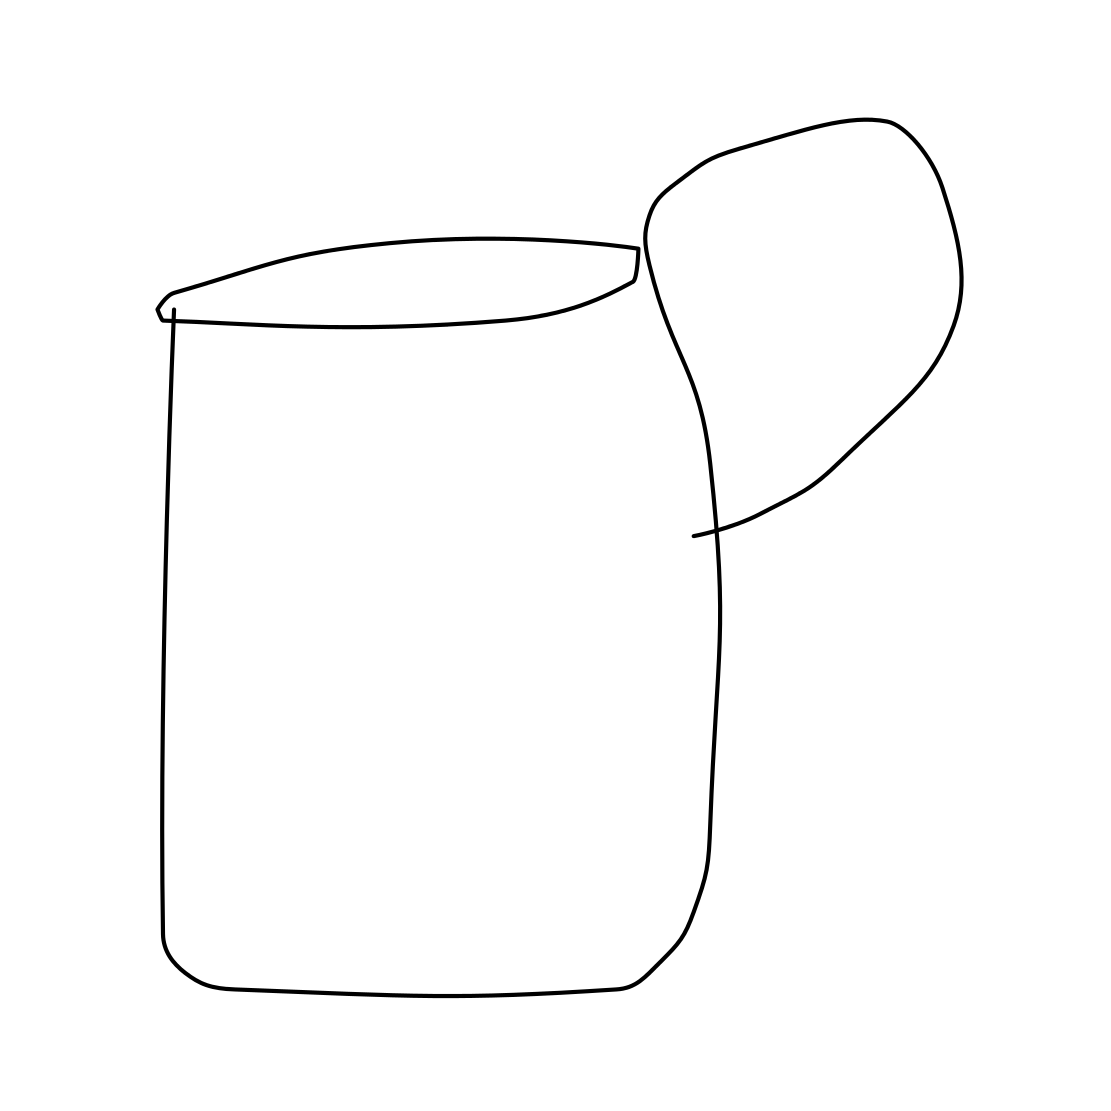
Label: mug